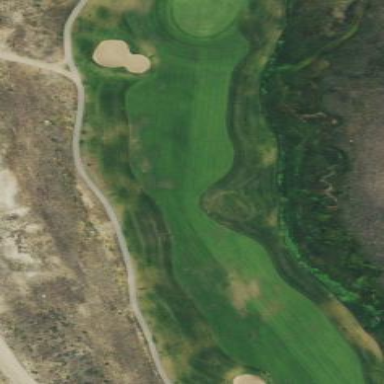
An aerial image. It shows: Scenic golf fairway.